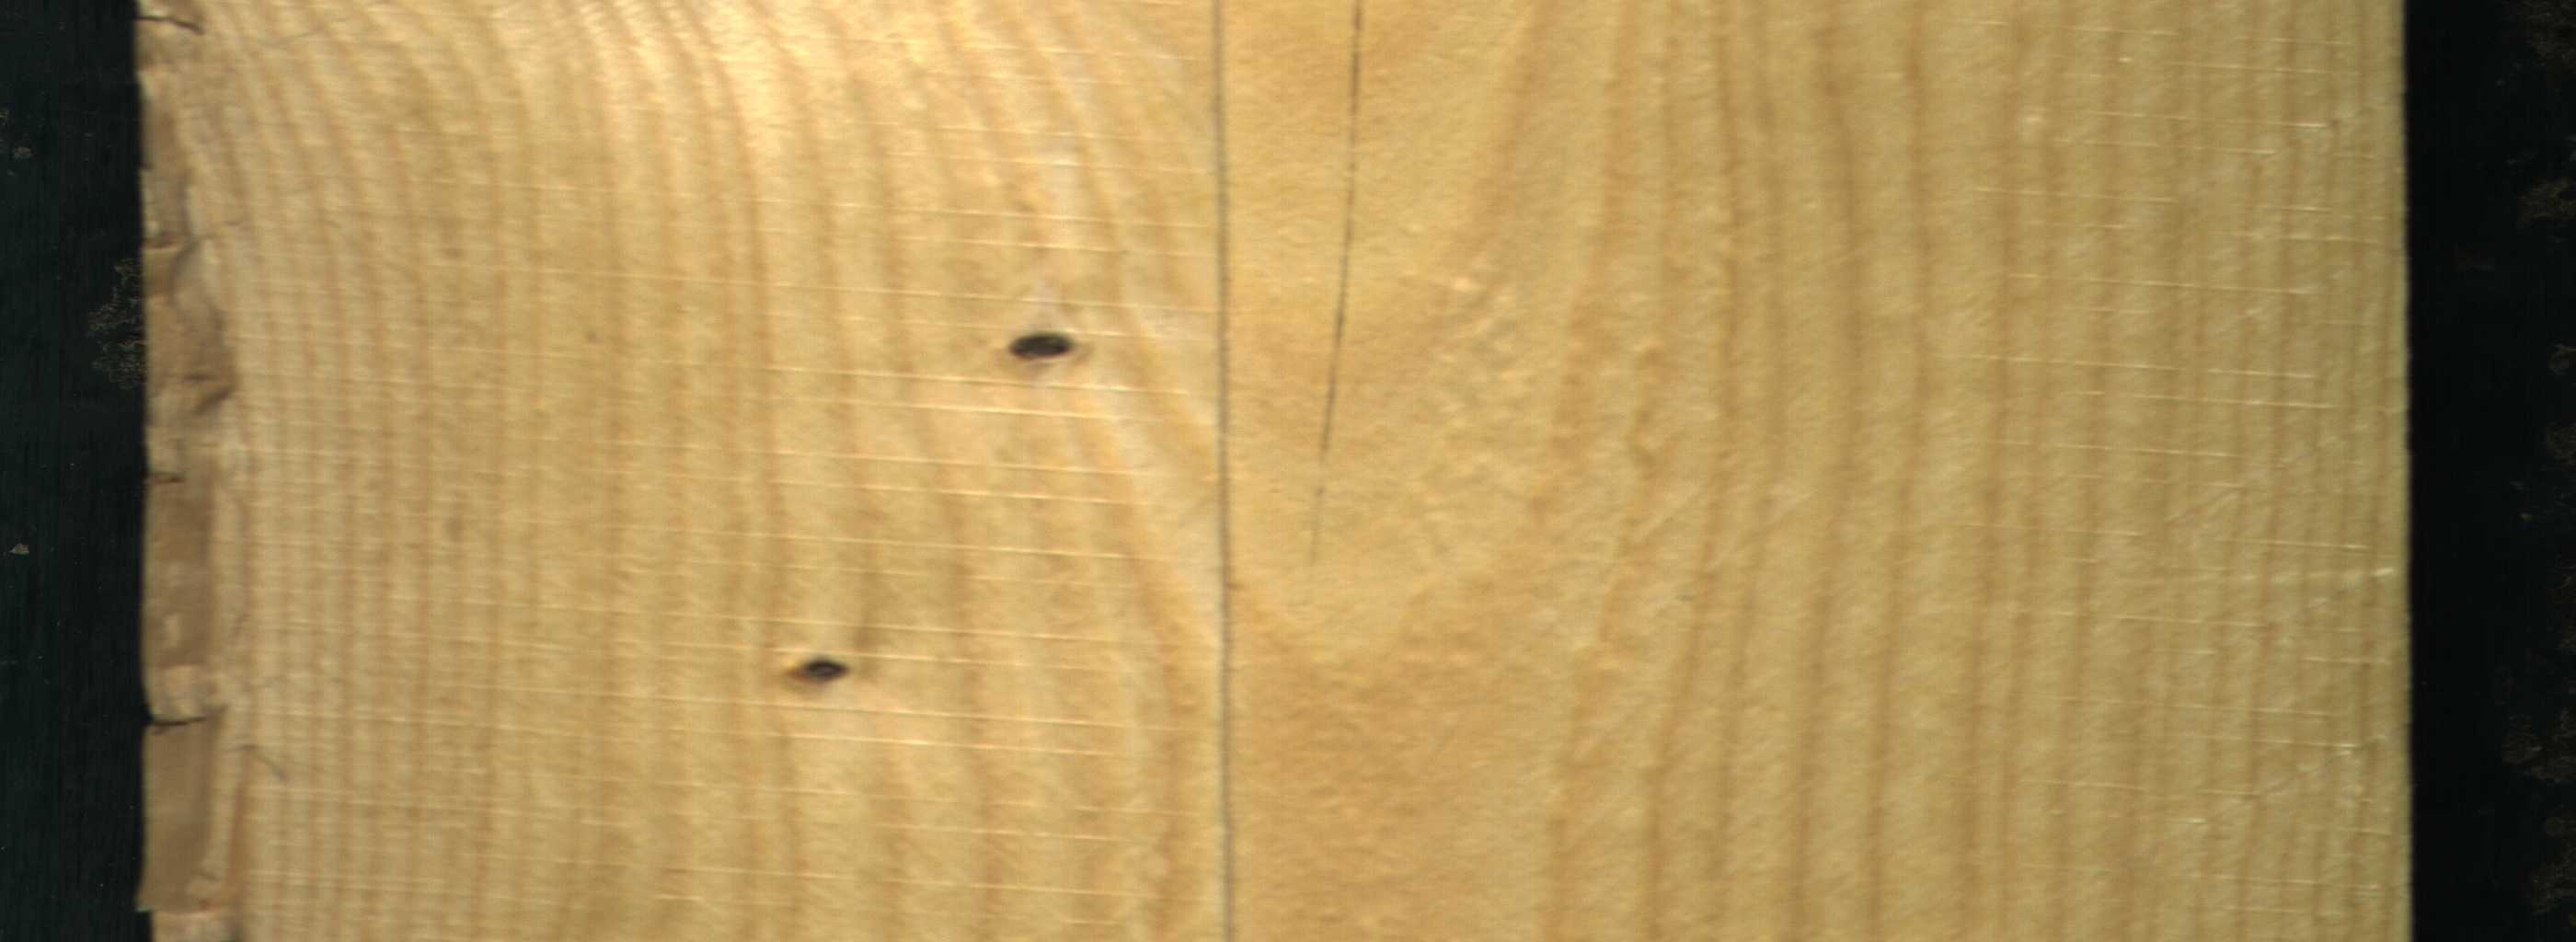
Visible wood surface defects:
Crack
Dead_Knot
Dead_Knot